Question: I would like to add line before li elements but not include after the last li. How could I do?

Here my CSS:
'''
ul.timeline {
list-style-type: none;
position: relative
}
ul.timeline:before {
content: '';
background: #d4d9df;
display: inline-block;
position: absolute;
left: 29px;
width: 2px;
height: 100%;
z-index: 400
}
ul.timeline > li {
margin-bottom: 10px 0;
padding-left: 10px
}
ul.timeline > li:not(:last-child):after {
content: '';
background: white;
display: inline-block;
position: absolute;
border-radius: 50%;
border: 2px solid #22c0e8;
left: 20px;
width: 20px;
height: 20px;
z-index: 400
}
'''
<URL>
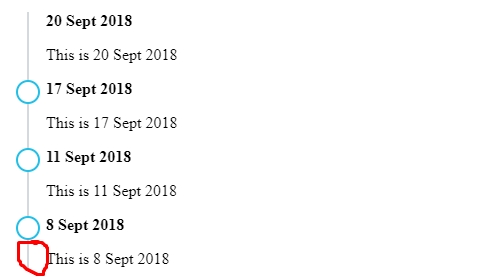
Answer: With your current setup, you could set height of the ':before' line equal to '100% - li height' . Or the last 'li height'. This is not very responsive but without knowing what you really have in your project, this is the best ( imo ) solution.
Also you have 'margin-bottom: 10px 0' . That is not correct. I changed it to 'margin-bottom: 10px;'
'''
/* Timeline Changelogs */
ul.timeline {
list-style-type: none;
position: relative
}
ul.timeline:before {
content: '';
background: #d4d9df;
display: inline-block;
position: absolute;
left: 31px;
width: 2px;
height: calc(100% - 52px);
z-index: 400
}
ul.timeline > li {
margin-bottom: 10px;
padding-left: 10px
}
ul.timeline > li:not(:last-child):after {
content: '';
background: white;
display: inline-block;
position: absolute;
border-radius: 50%;
border: 2px solid #22c0e8;
left: 20px;
width: 20px;
height: 20px;
z-index: 400
}
'''
'''
<div class="col-12">
<ul class="timeline">
<li>
<p><b>20 Sept 2018</b></p>
<p>This is 20 Sept 2018</p>
</li>
<li>
<p><b>17 Sept 2018</b></p>
<p>This is 17 Sept 2018</p>
</li>
<li>
<p><b>11 Sept 2018</b></p>
<p>This is 11 Sept 2018</p>
</li>
<li>
<p><b>8 Sept 2018</b></p>
<p>This is 8 Sept 2018</p>
</li>
</ul>
</div>
'''
OPTION 2. You could set the before line to the 'li' elements except last-child, not to the 'ul'. And set it a height '100% + 1em'. Because in jsfiddle and snippet, 'p' which is inside 'li' has 'margin: 1em 0' by default. If you change that default margin you should consider that when setting the height.
Also, you need 'position:relative' on 'li' so the ':before' height is relative to the 'li' not the 'ul'. And so, you need to change the 'left' values for the line and the circle. But it's easily adjustable.
'''
/* Timeline Changelogs */
ul.timeline {
list-style-type: none;
position: relative
}
ul.timeline > li {
margin-bottom: 10px;
padding-left: 10px;
position:relative;
}
ul.timeline > li:not(:last-child):after {
content: '';
background: white;
display: inline-block;
position: absolute;
border-radius: 50%;
border: 2px solid #22c0e8;
left: -21px;
width: 20px;
height: 20px;
z-index: 401
}
ul.timeline > li:not(:last-child):before {
content: '';
background: red;
display: inline-block;
position: absolute;
left: -10px;
width: 2px;
height: calc(100% + 1em);
z-index: 400;
top:0;
}
'''
'''
<div class="col-12">
<ul class="timeline">
<li>
<p><b>20 Sept 2018</b></p>
<p>This is 20 Sept 2018</p>
</li>
<li>
<p><b>17 Sept 2018</b></p>
<p>This is 17 Sept 2018</p>
</li>
<li>
<p><b>11 Sept 2018</b></p>
<p>This is 11 Sept 2018</p>
</li>
<li>
<p><b>8 Sept 2018</b></p>
<p>This is 8 Sept 2018</p>
</li>
</ul>
</div>
'''